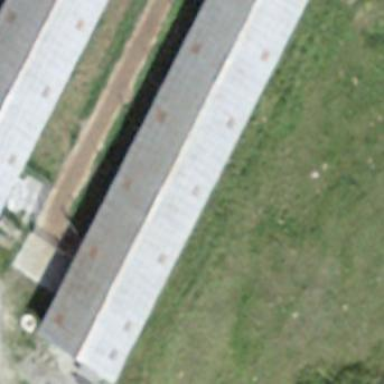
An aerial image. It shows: Stable building.